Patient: sex M, age 64
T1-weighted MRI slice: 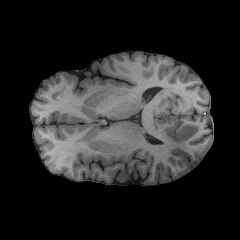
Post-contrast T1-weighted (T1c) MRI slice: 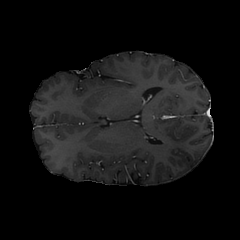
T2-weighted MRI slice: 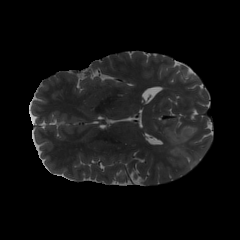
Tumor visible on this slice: yes
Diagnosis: Glioblastoma, IDH-wildtype
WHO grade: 4